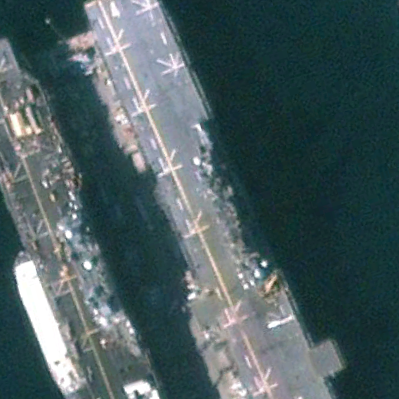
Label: assault